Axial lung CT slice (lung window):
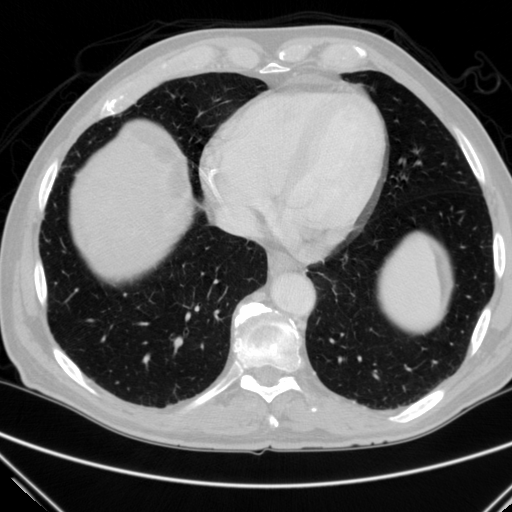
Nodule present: no